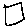
Label: square